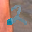
Label: 2